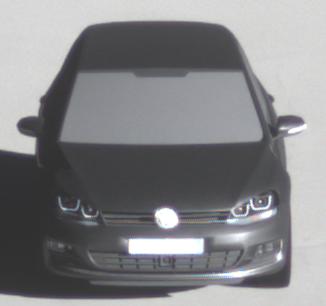
Make: VW
Model: Golf 1.2 TSI BMT
Detailed model: Golf (VII)
Model produced from: 2012/11
Model produced until: 2014/05
Doors: 3
Color: gray
Road condition: dry road
Daytime: morning or afternoon
Contrast: high contrast